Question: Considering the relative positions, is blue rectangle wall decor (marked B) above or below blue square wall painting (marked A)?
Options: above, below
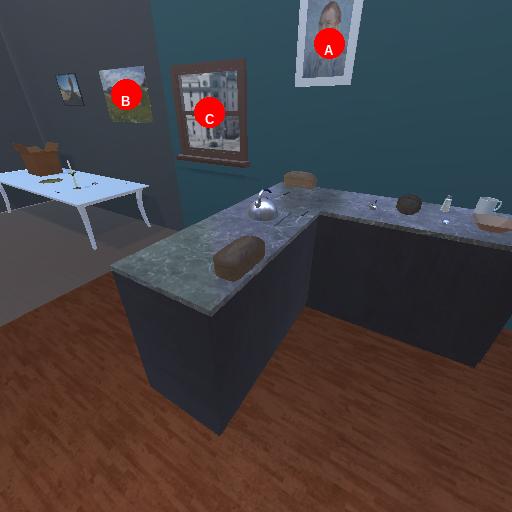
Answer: above